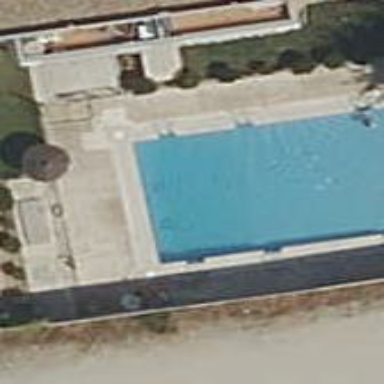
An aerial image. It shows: Swimming pool located in leisure land.